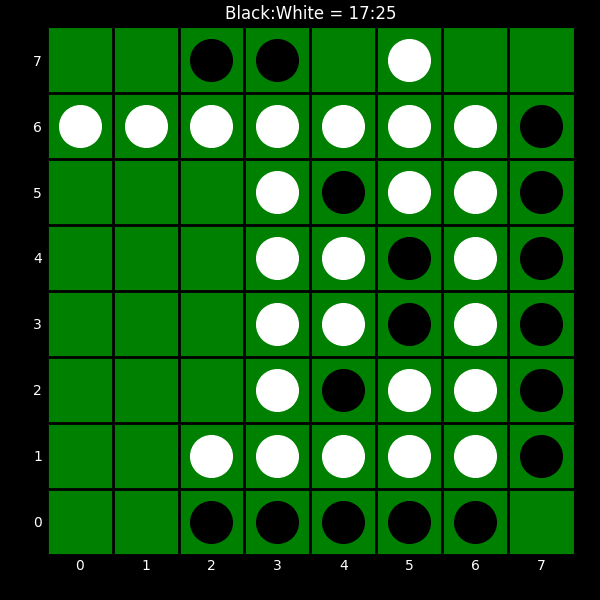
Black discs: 17
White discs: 25